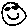
Label: smiley face